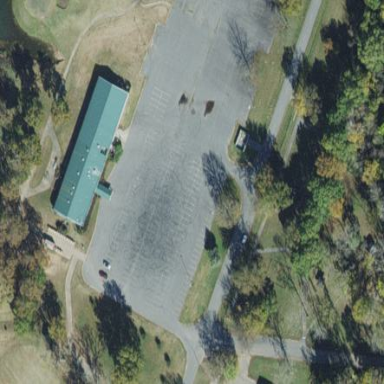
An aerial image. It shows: Parking area.